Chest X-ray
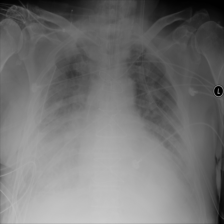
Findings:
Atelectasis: negative
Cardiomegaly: negative
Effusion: negative
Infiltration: negative
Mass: negative
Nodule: negative
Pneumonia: negative
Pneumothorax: negative
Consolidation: negative
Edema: positive
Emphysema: negative
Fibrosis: negative
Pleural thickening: negative
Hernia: negative